Aerial crown-view tile of a tropical tree (Barro Colorado Island, Panama), acquired 20250217:
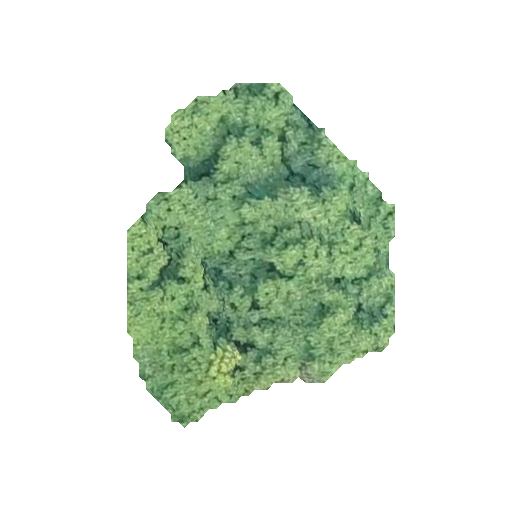
Species: Tachigali panamensis
GBIF accepted scientific name: Tachigali panamensis
Crown area: 96.918 m²